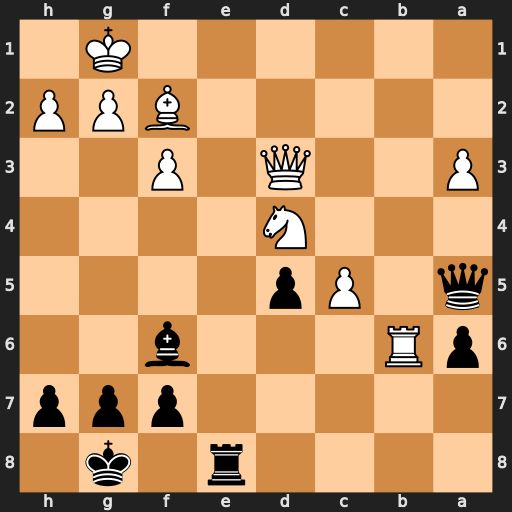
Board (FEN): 4r1k1/5ppp/pR3b2/q1Pp4/3N4/P2Q1P2/5BPP/6K1
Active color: b
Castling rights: -
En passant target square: -
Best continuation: Re1+ Qf1 Rxf1+